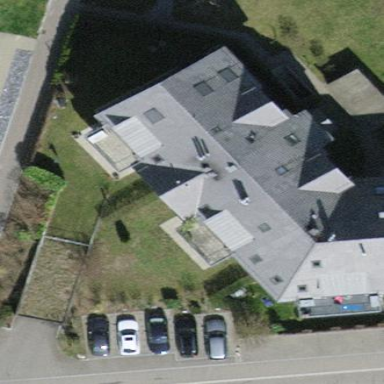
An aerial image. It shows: Building with apartments featuring tiled roof.